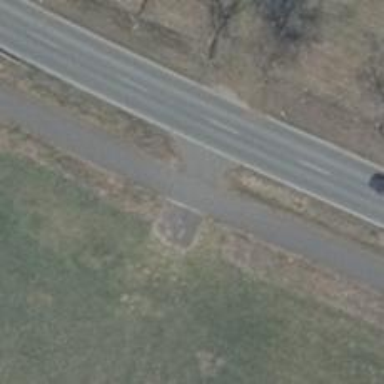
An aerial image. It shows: Asphalt service road with grade 1 tracktype.